Field crop: maize
Growth stage: 2
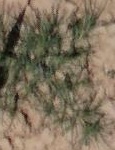
Species: salsola